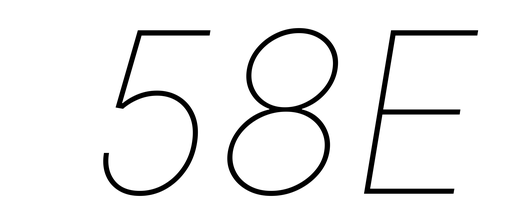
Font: Inter-Italic_Thin_Italic